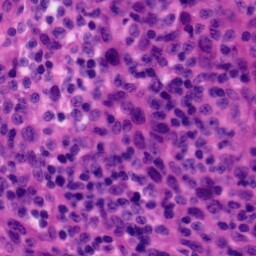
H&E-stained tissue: Tonsil